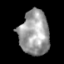
Tissue: skin
Cell type: Epithelial cells
Senescence score: 0.2795
Nuclear area (px): 1305
Mean DAPI intensity: 156.587